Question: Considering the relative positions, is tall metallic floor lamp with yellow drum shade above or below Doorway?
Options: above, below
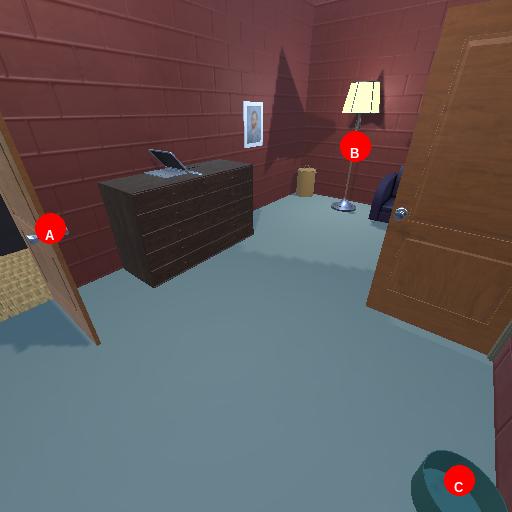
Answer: above